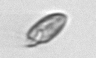
Label: Katodinium_or_Torodinium